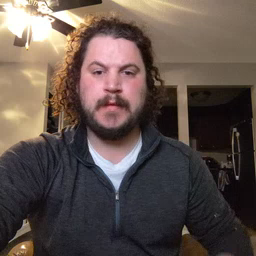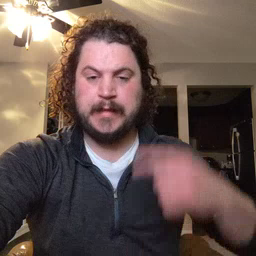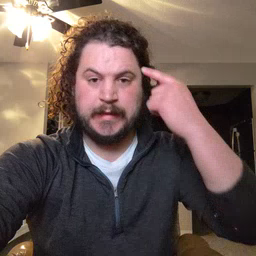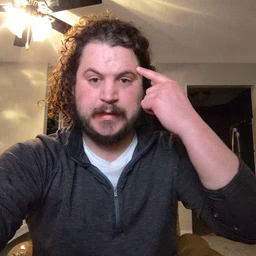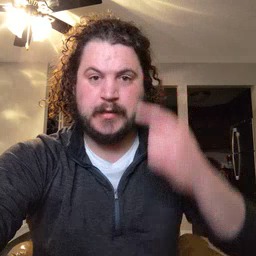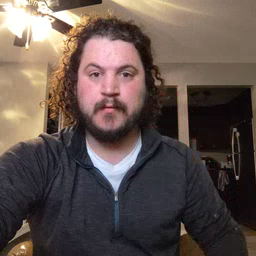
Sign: think